Interaction volume radius: 5 \u00c5
Interaction volume height: 25 \u00c5
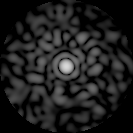
Disorder parameter: 0.819